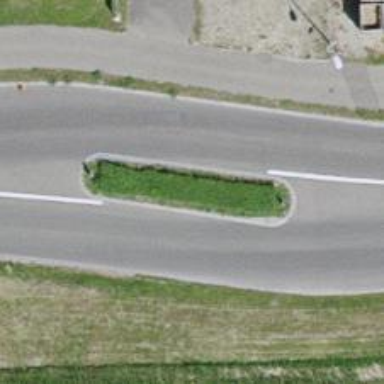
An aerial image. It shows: Traffic calming island.